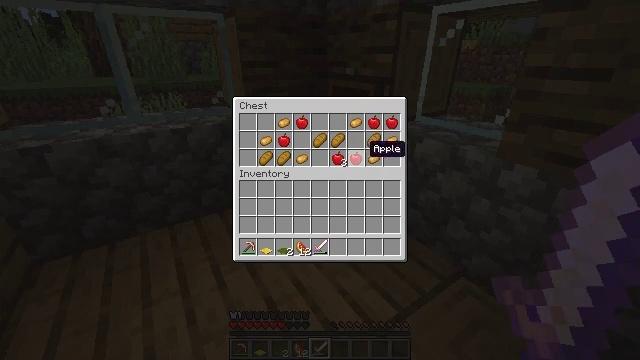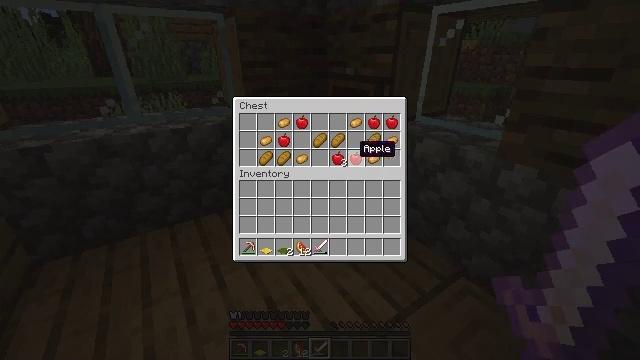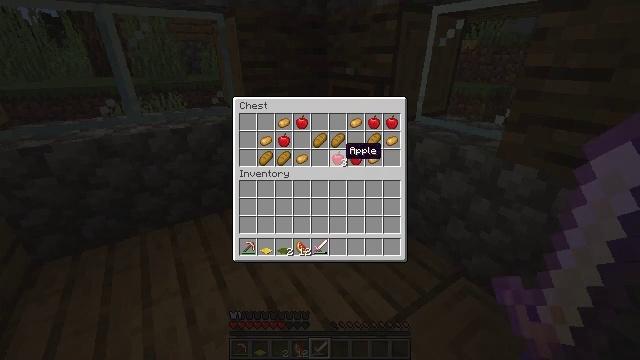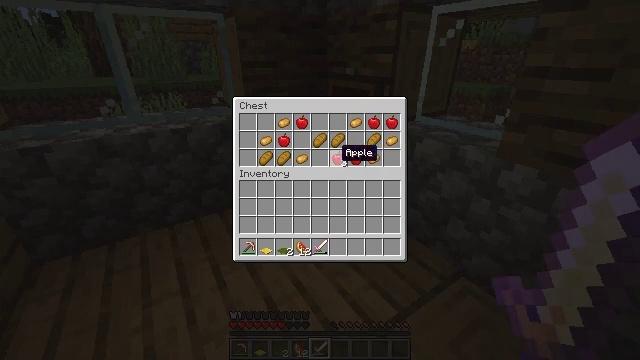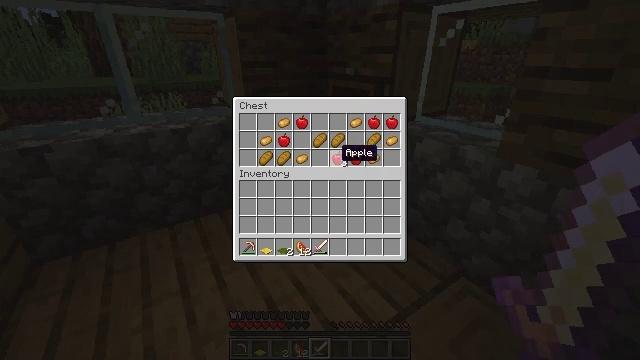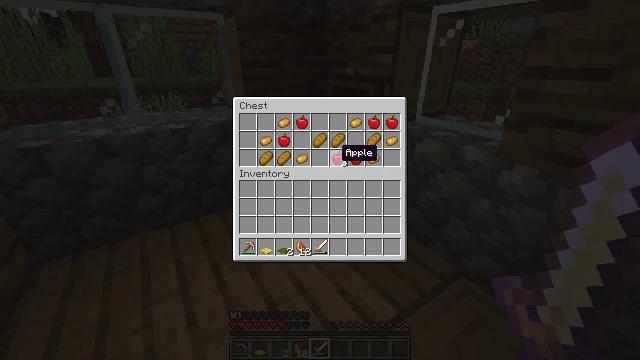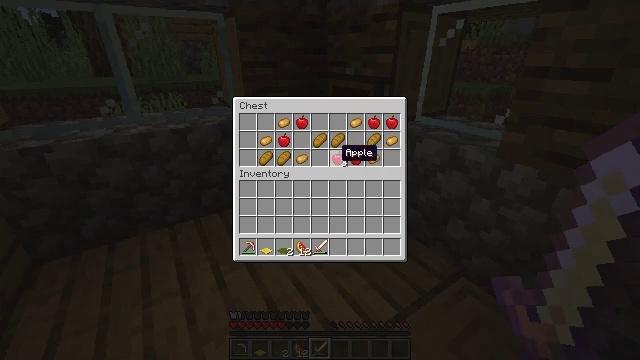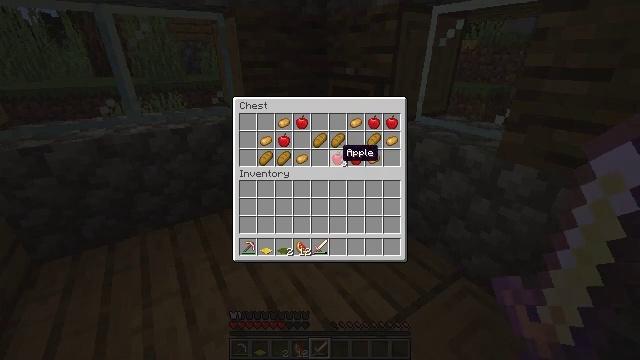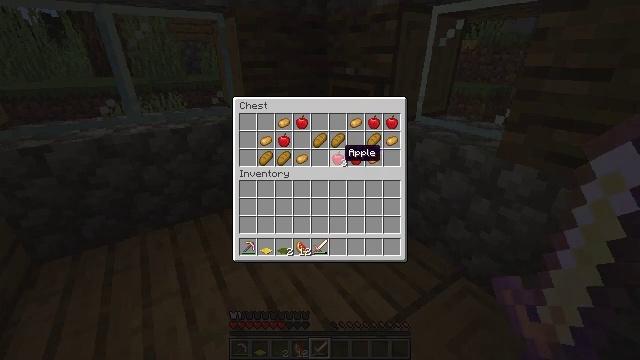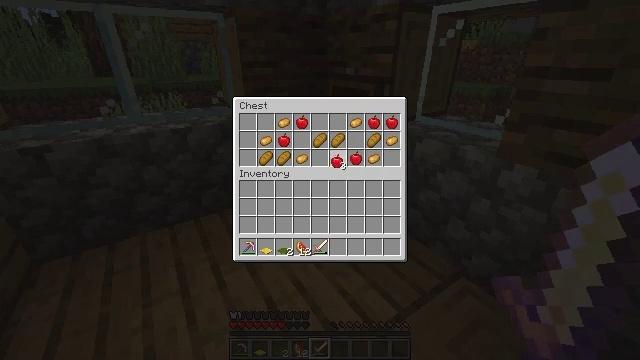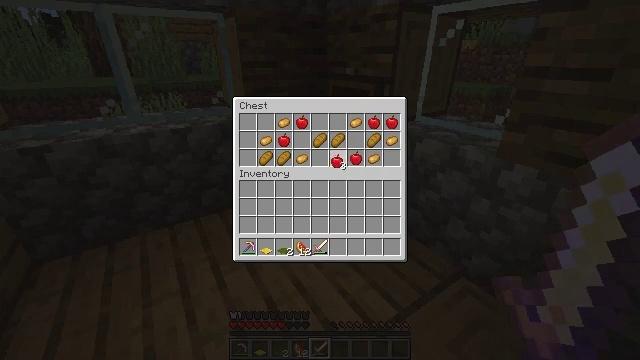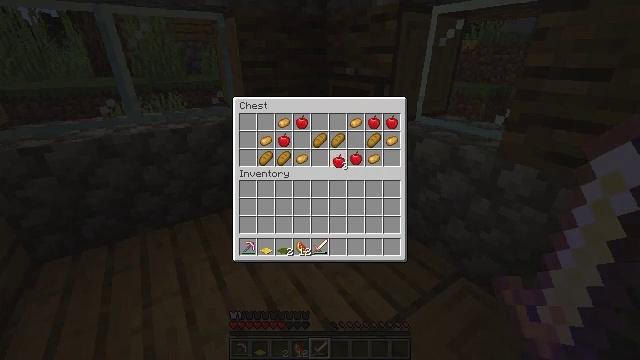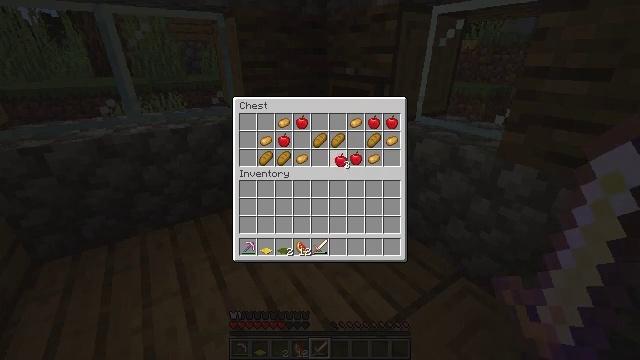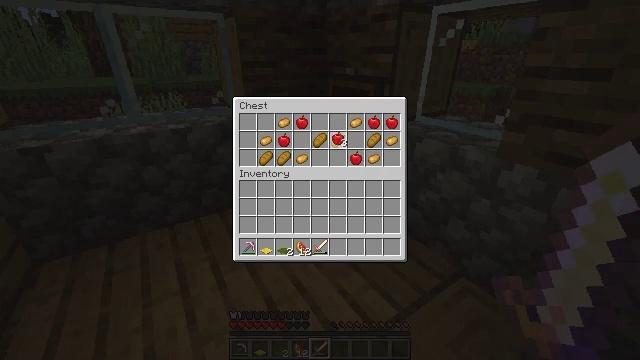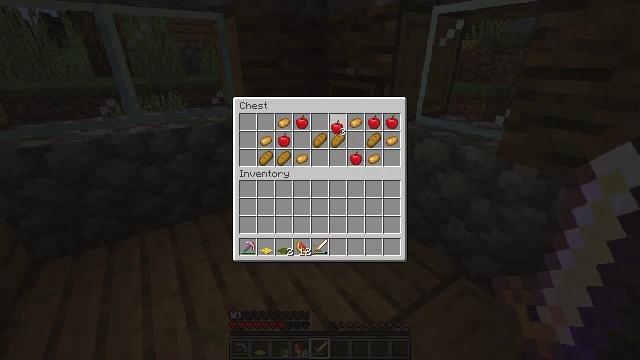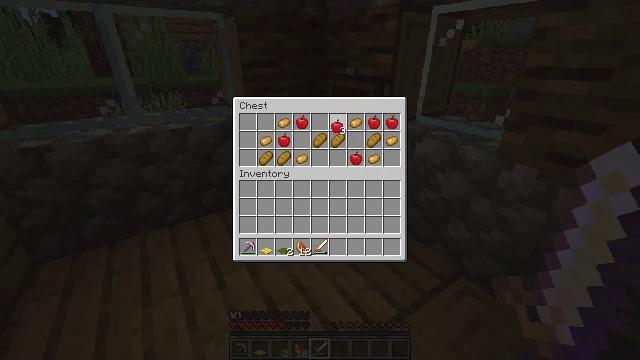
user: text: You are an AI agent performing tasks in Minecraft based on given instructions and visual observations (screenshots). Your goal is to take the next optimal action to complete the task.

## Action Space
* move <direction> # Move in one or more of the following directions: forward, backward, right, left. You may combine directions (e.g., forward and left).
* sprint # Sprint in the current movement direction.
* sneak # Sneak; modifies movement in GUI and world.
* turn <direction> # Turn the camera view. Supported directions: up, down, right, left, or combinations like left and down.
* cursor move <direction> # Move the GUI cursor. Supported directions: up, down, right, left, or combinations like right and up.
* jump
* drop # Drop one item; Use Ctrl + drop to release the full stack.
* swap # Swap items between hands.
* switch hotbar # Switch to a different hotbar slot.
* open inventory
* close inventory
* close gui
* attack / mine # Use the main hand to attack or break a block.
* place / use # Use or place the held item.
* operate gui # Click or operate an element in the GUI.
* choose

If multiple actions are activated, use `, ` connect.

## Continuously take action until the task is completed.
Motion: motion action
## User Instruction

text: Digging the diorite for building material.
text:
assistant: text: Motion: turn left
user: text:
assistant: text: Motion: turn left
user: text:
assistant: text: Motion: no_op
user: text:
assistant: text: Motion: no_op
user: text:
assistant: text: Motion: no_op
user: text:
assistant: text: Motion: no_op
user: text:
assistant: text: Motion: no_op
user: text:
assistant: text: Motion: no_op
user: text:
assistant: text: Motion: attack / mine
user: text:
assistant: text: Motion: attack / mine
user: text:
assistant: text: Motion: attack / mine
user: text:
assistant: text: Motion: no_op
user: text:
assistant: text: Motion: turn up
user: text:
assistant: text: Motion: turn up
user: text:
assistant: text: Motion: no_op
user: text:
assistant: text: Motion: turn right
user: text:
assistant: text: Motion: turn right
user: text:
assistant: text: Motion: no_op
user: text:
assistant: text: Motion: turn down
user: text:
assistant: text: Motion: turn down
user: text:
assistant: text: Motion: no_op
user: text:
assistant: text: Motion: no_op
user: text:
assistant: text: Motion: no_op
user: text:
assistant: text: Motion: no_op
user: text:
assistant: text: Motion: no_op
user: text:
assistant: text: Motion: no_op
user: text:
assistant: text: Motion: no_op
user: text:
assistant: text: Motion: attack / mine
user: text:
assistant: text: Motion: attack / mine
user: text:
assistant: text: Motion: attack / mine